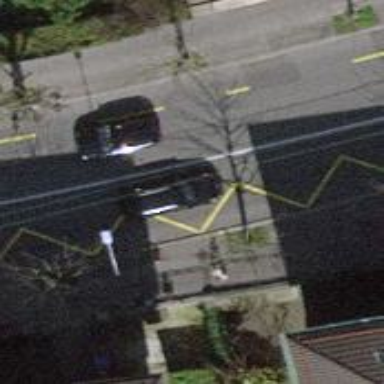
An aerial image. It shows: Bus stop for trolleybuses with designated stop position for public transport.